Question: I am having a bit of trouble understanding why I am unable to access attributes of an associated model in Rails using wrapper methods. I have a model spec failing, here's an illustration:

Here is a short illustrative list of the associated files:
'''
event.rb
class Event < ActiveRecord::Base
attr_accessible :author, :away_team_score, :details, :event_on,
:home_team_score, :name, :title, :type, :home_team_id,
:away_team_id, :winner, :user_id
validates_presence_of :author, :name, :title, :event_on, :type
has_many :articles, dependent: :destroy
has_many :medias, dependent: :destroy
belongs_to :user
belongs_to :home_team, class_name: "Team"
belongs_to :away_team, class_name: "Team"
scope :by_user, ->(user_id) {where(user_id: user_id).order("name")}
scope :by_team, ->(team_id) {where(team_id: team_id).order("sport_type")}
scope :by_score, -> {select(:home_team_score, :away_team_score, :winner)}
scope :upcoming_events, -> {where("event_on >= ?", 1.minute.from_now)}
scope :past_events, -> {where("event_on < ?", 1.minute.ago)}
scope :recent, -> {where("event_on > ?", 3.days.ago).limit(3)}
def winner
if home_team_score > away_team_score
home_team_name
elsif home_team_score == away_team_score
"#{home_team_name} #{away_team_name}"
else
away_team_name
end
end
private
def home_team_name
home_team.name
end
def away_team_name
away_team.name
end
end
team.rb
class Team < ActiveRecord::Base
attr_accessible :name, :sport_type, :university_id
belongs_to :university
validates_presence_of :name, :sport_type
end
event_spec.rb - only the failing spec.
context "a winning home team" do
it "returns the home team name" do
event = Event.new
event.home_team_score = 20
event.away_team_score = 10
expect(event.winner).to eq event.home_team_name
end
end
'''
Thanks in advance!
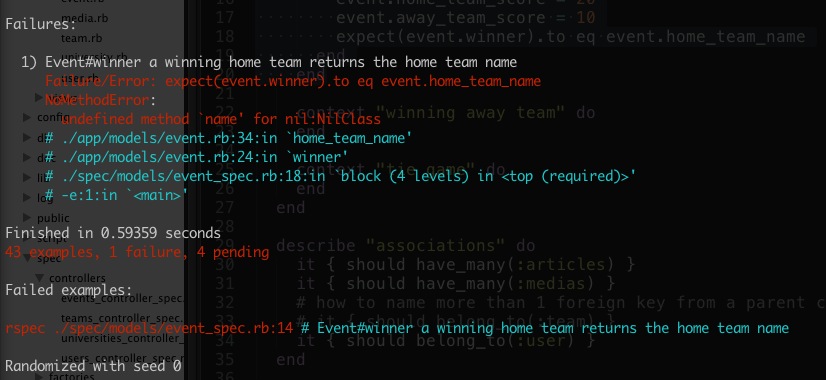
Answer: You can use the my_object.try(:method) : it will not raise an error if my_object is nil
'''
def home_team_name
home_team.try(:name)
end
def away_team_name
away_team.try(:name)
end
'''
If you want to display a value if no away/home team is associated, use the double pipe:
'''
def away_team_name
away_team.try(:name) || 'No away team associated'
end
'''
---
An alternative, more explicit:
'''
def away_team_name
if away_team.present?
away_team.name
else
'No away team associated'
end
end
'''
Or the short version:
'''
def away_team_name
away_team.present? ? away_team.name : 'No away team associated'
end
'''